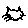
Label: cat